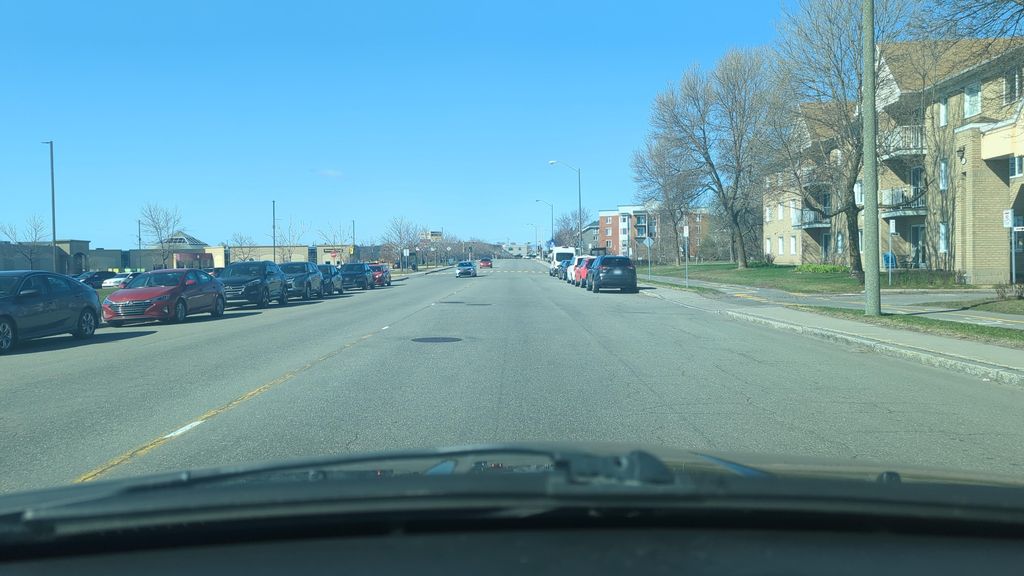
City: quebec_city